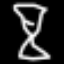
Label: hourglass